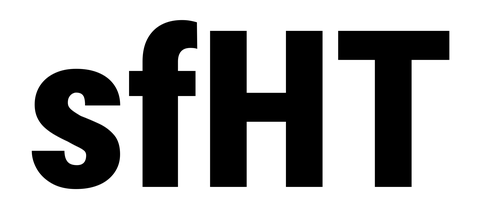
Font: Roboto_Condensed_Black